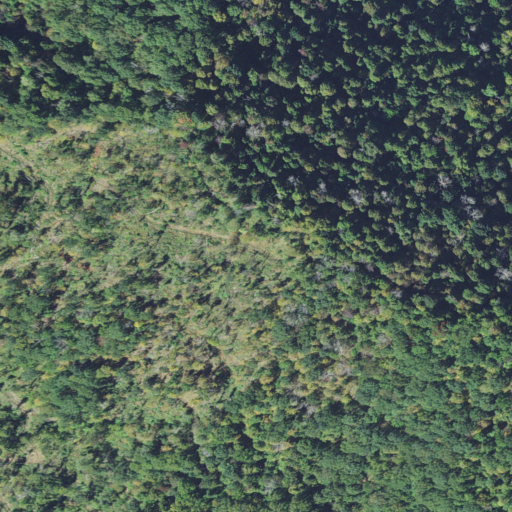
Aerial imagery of mountain in North Carolina named Higgins Knob containing deciduous forest, grassland, and shrub